Field crop: maize
Growth stage: 2
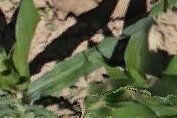
Species: maize